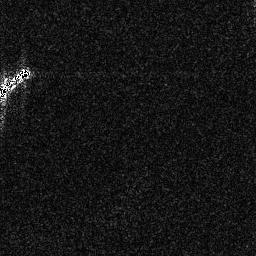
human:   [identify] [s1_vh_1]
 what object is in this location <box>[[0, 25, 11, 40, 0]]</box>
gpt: <ref>1 medium ship at the left</ref>